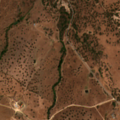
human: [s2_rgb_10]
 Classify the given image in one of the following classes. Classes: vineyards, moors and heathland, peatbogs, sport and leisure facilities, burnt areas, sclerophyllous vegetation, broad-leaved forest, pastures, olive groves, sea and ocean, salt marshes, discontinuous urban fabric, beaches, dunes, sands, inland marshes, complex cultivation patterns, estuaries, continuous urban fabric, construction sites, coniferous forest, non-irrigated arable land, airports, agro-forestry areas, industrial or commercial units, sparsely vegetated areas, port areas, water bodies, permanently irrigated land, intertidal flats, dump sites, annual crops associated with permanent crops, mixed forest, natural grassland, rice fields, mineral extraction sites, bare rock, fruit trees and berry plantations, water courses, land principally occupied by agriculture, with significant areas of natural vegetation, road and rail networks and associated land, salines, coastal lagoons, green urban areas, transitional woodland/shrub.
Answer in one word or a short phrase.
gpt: non-irrigated arable land, olive groves, agro-forestry areas, broad-leaved forest